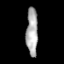
Tissue: prostate
Cell type: Fibroblasts
Senescence score: 0.8146
Nuclear area (px): 545
Mean DAPI intensity: 170.191